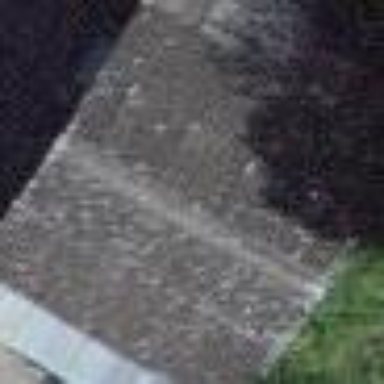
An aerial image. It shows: Garage building.